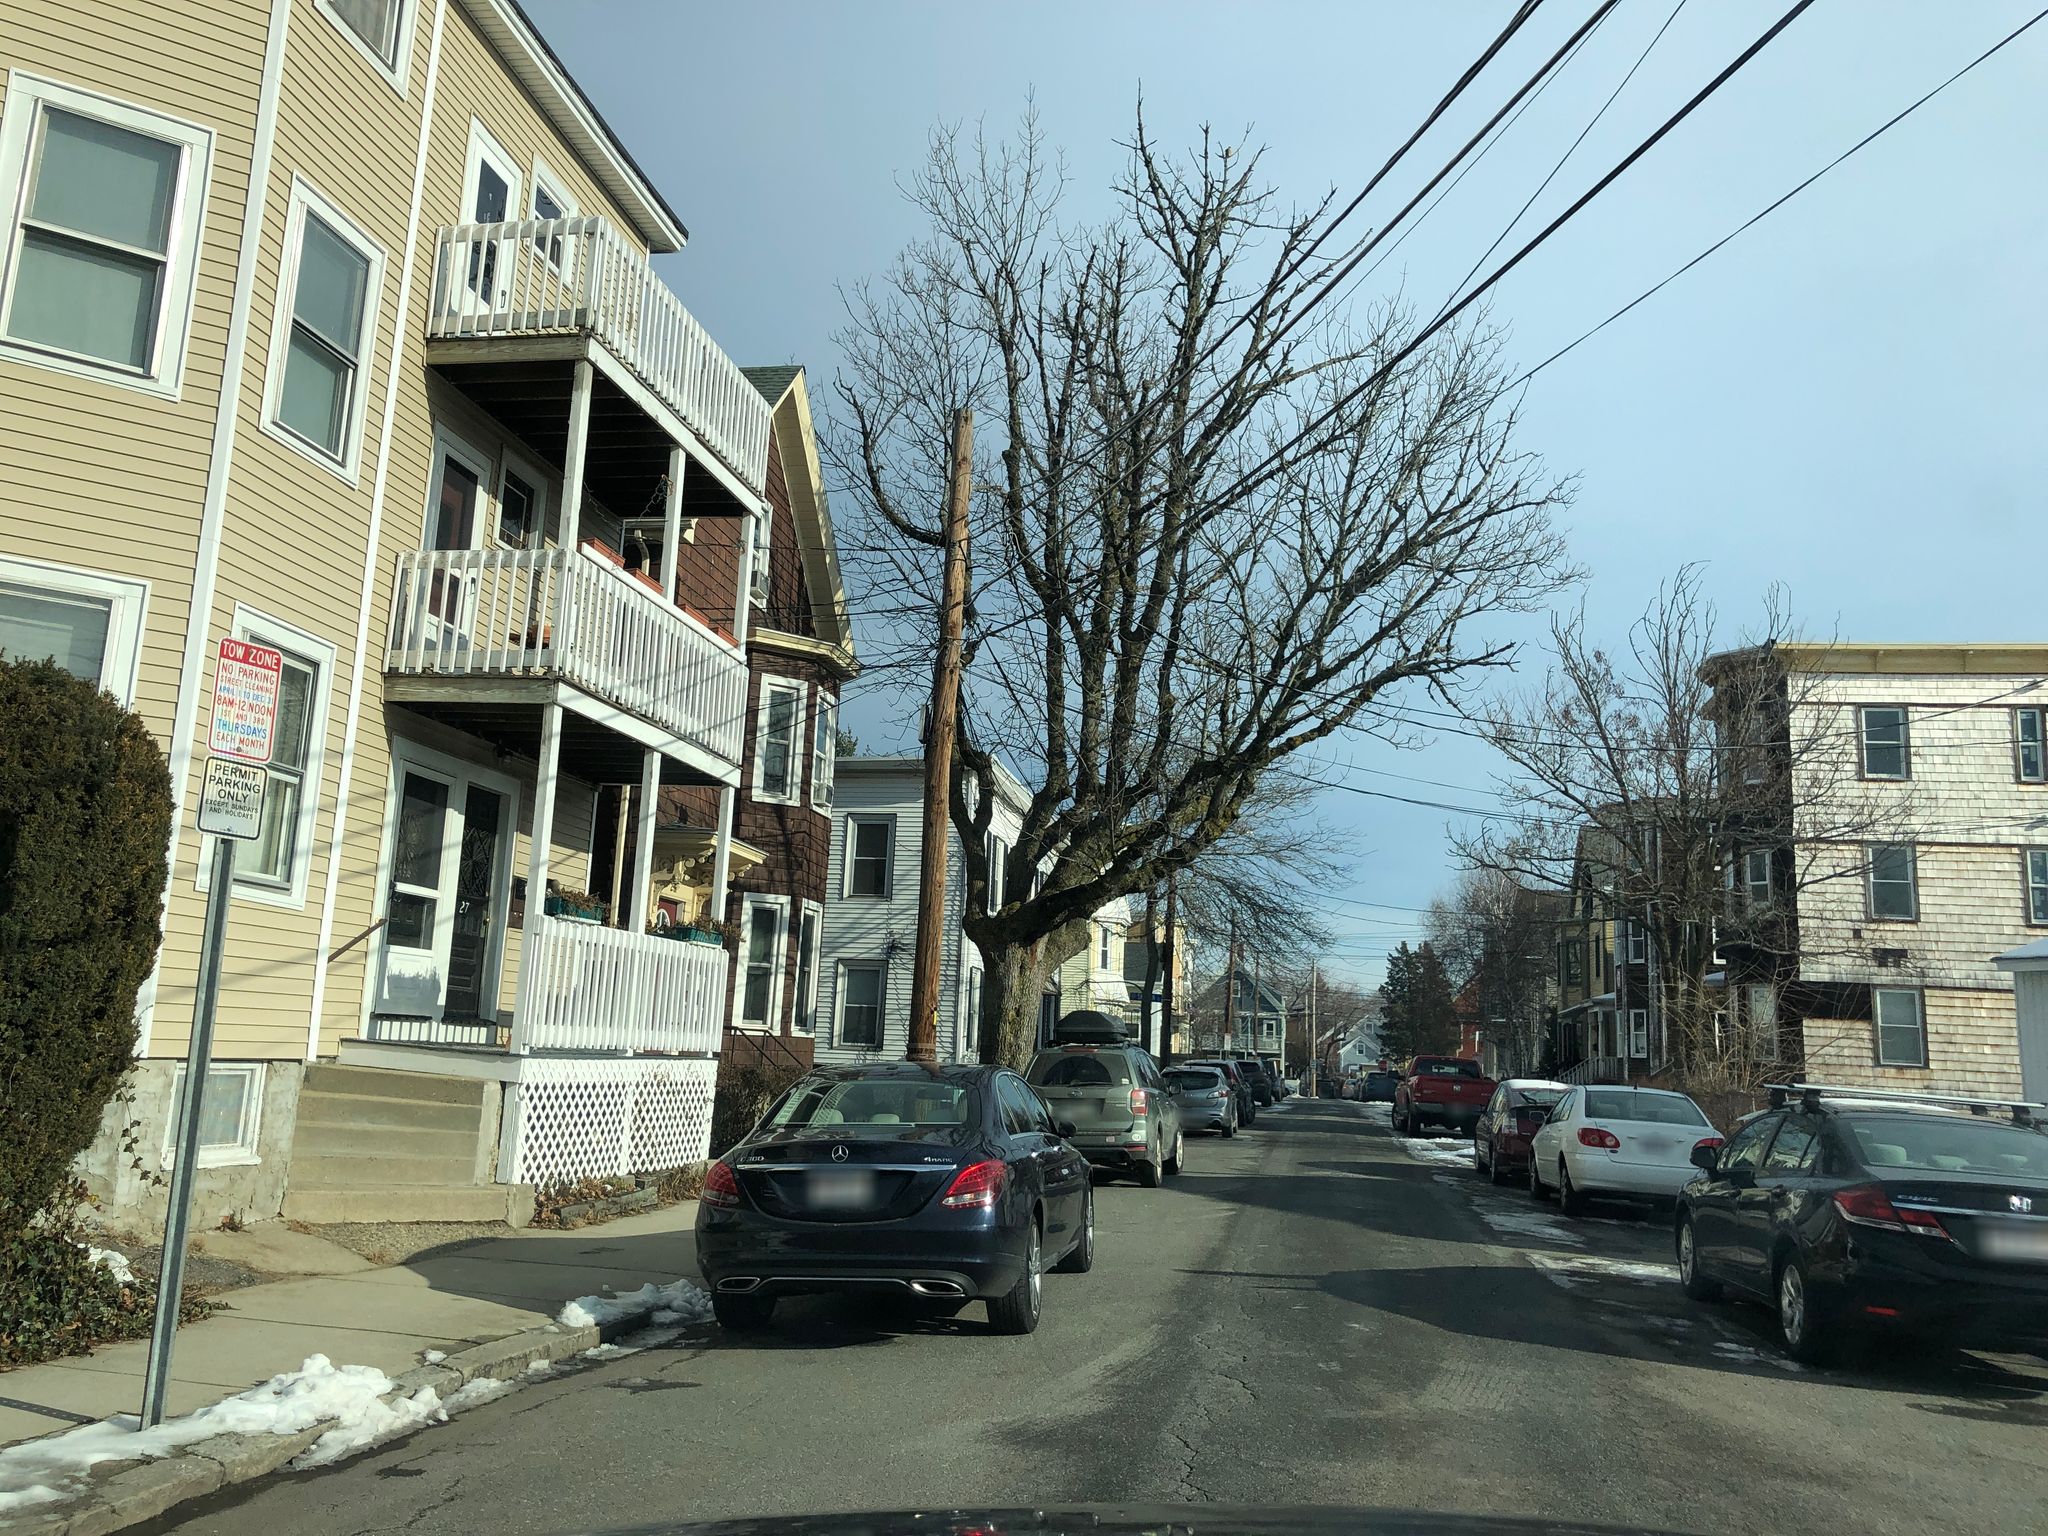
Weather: snowy
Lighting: day
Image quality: good
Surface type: driving surface
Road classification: footway
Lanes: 1
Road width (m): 12.2
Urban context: urban centre
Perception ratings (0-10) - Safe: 7.67, Lively: 8.7, Beautiful: 8.47, Boring: 4.12, Depressing: 1.68, Wealthy: 7.23